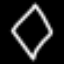
Label: diamond